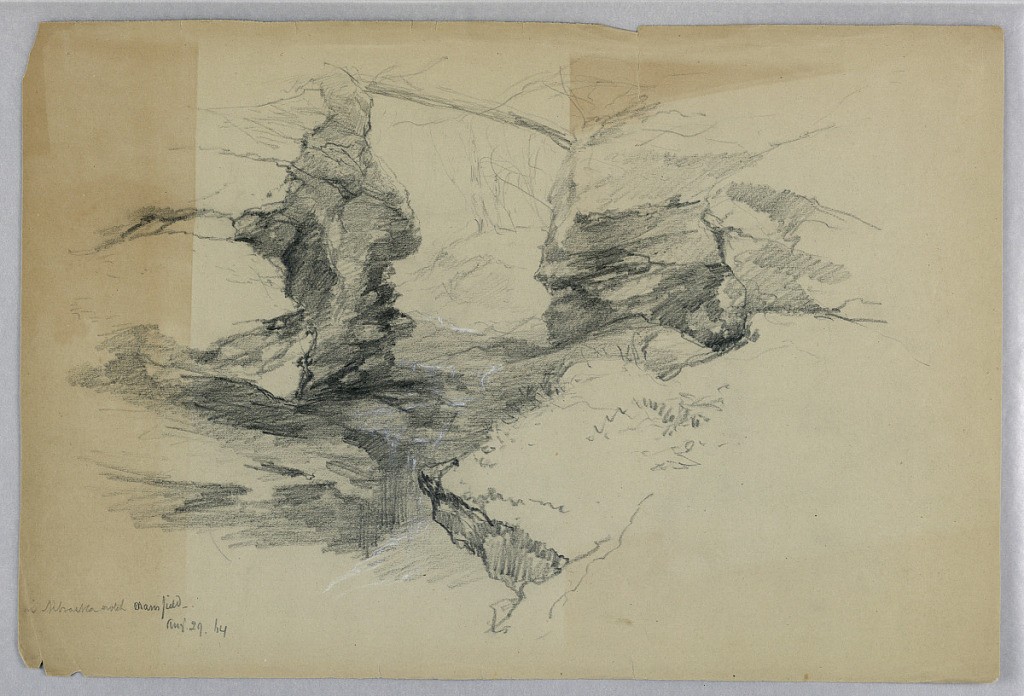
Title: Notch, Mt. Mansfield
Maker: Daniel Huntington, American, 1816–1906
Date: August 29, 1864
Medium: Graphite and white crayon on grey paper
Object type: Drawing
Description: Large boulders around a gap or cave, center. Heavily shaded. Perhaps a stream, center, with trees beyond.